Field crop: maize
Growth stage: 2
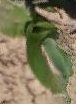
Species: maize